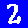
Digit: 2